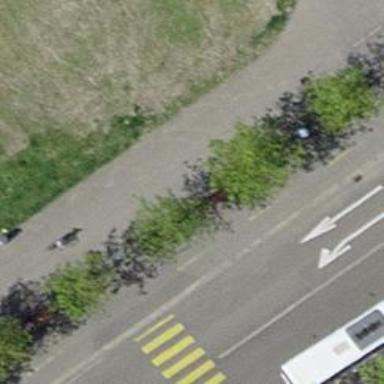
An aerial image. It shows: Avenue lined with broadleaved trees.